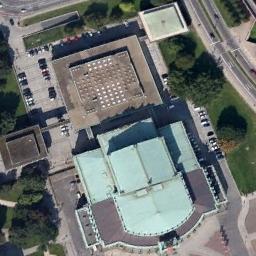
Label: palace